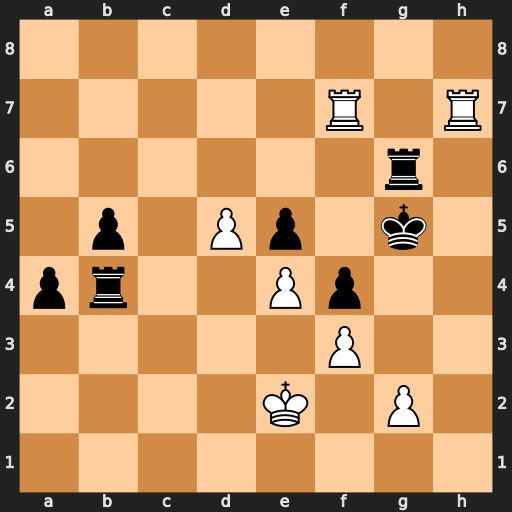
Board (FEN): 8/5R1R/6r1/1p1Pp1k1/pr2Pp2/5P2/4K1P1/8
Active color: w
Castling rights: -
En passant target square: -
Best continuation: Rf5#